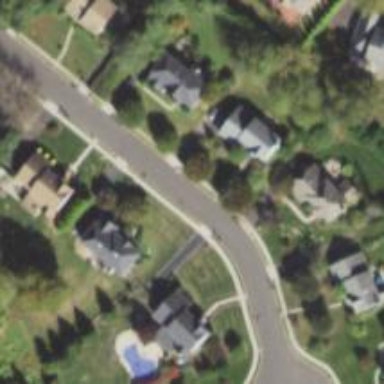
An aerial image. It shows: Residential road.